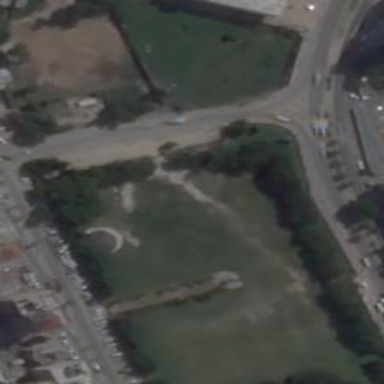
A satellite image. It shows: Park.